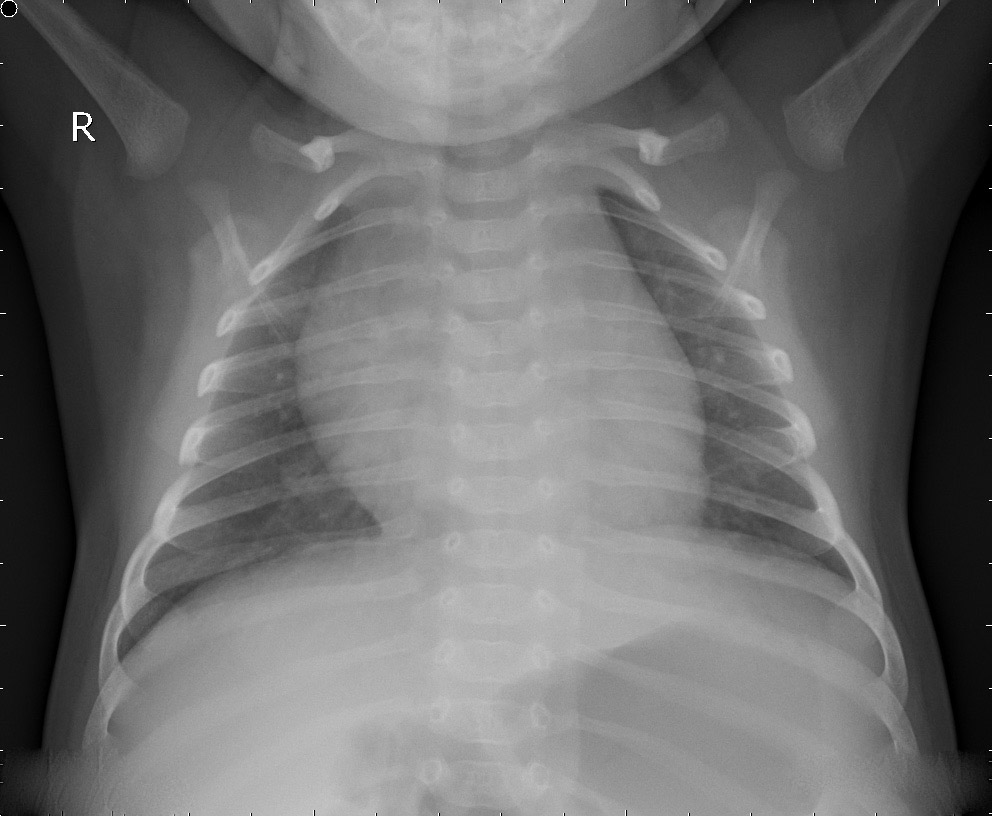
Diagnosis: NORMAL